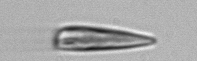
Label: Licmophora